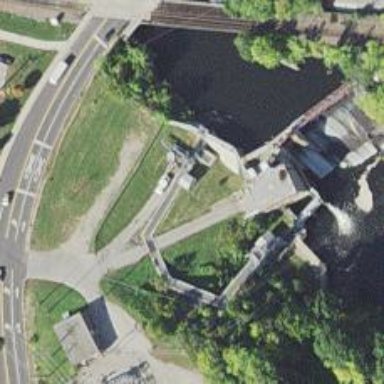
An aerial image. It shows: Dam along waterway.